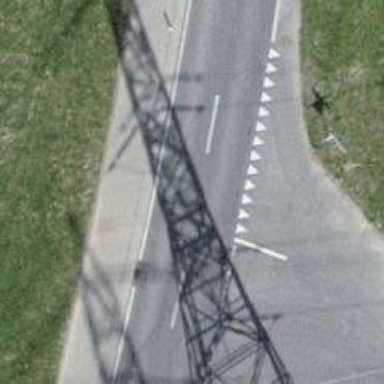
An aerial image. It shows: Tertiary road with cycle track.